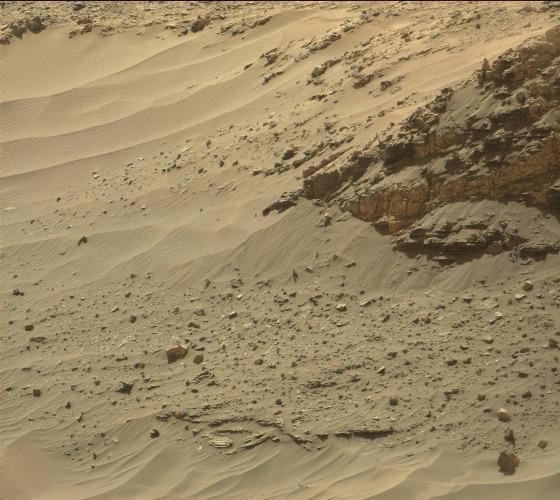
Terrain classes present: Bedrock, Gravel / Sand / Soil, Rock, Shadow